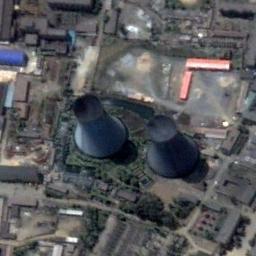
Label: thermal_power_station